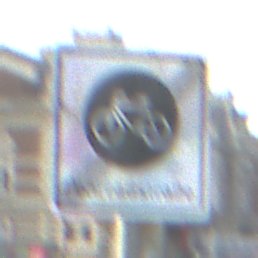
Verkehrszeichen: EndeFahrradstrasse
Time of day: MorningAfternoon
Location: Outdoor (Suburban)
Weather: PartlyCloudy
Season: NotSpecified
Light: Natural